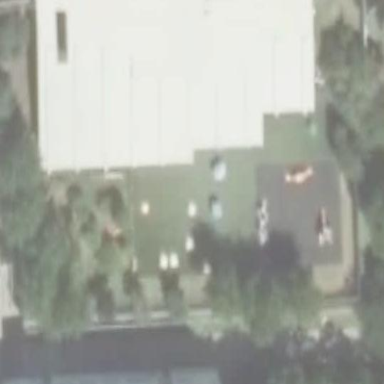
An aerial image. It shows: Kindergarten.